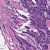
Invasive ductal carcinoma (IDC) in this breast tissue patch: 1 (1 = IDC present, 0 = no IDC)